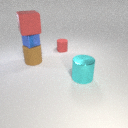
large cyan metal cylinder to the right of small red rubber cylinder